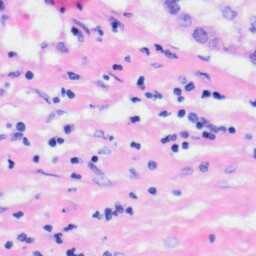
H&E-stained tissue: Liver